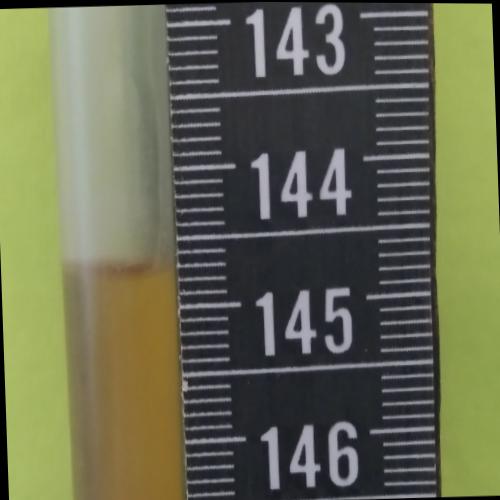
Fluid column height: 144.7 cm